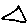
Label: triangle